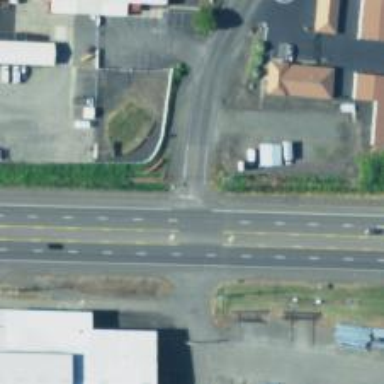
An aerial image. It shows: Unmarked road crossing.